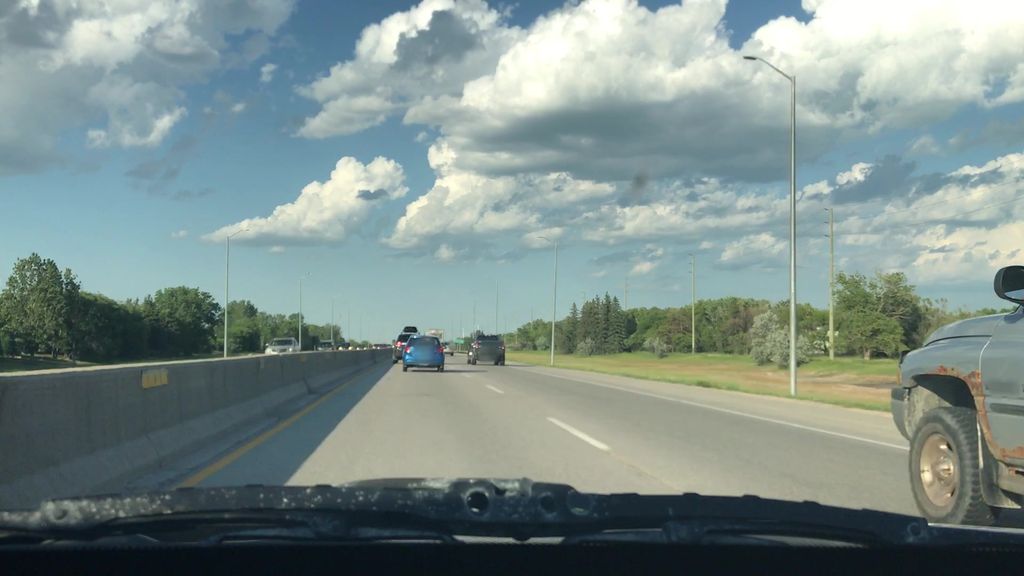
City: winnipeg